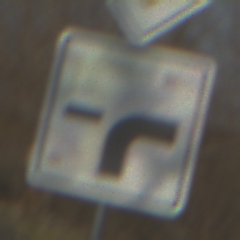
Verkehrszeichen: VerlaufVorfahrtsstrasse9
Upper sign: Vorfahrtsstrasse
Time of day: MorningAfternoon
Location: Outdoor (Suburban)
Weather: PartlyCloudy
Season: NotSpecified
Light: Natural